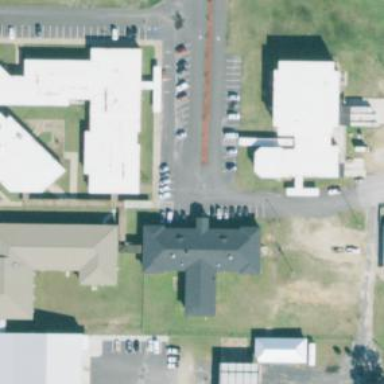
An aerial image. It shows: School building.